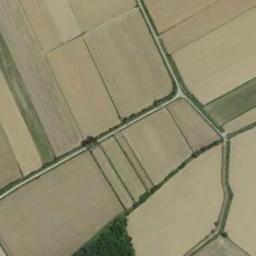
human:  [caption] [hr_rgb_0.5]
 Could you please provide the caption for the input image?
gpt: Many neatly arranged light green, Khaki mixed rectangular farmlands of different sizes .

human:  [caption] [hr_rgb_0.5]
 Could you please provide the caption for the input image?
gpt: There are some light green and bare rectangular farmland .

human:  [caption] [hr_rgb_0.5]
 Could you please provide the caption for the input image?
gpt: There are many trees beside the rectangular farmlands .

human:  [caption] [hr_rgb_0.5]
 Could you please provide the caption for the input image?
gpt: Some khaki rectangular farmlands of different sizes are on the ground and some roads go through the farmlands .

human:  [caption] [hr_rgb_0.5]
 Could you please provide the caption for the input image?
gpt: There are some yellow rectangular farmlands of different sizes .